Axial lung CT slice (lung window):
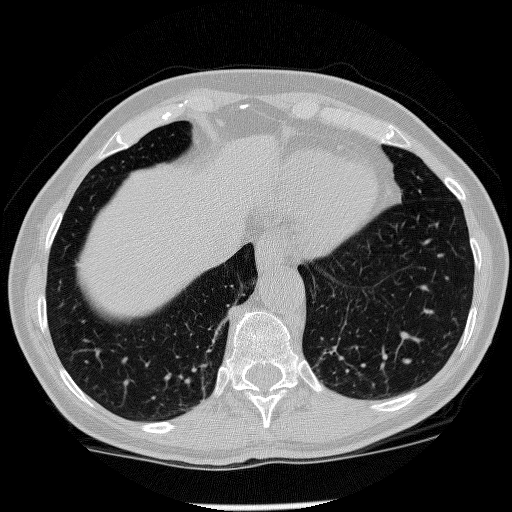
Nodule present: no